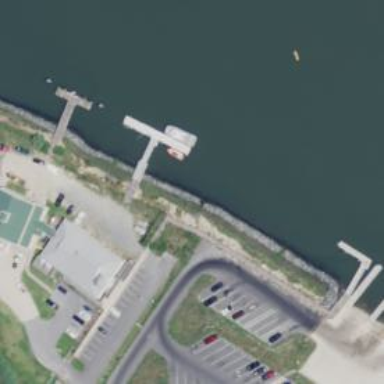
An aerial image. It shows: Man-made pier.